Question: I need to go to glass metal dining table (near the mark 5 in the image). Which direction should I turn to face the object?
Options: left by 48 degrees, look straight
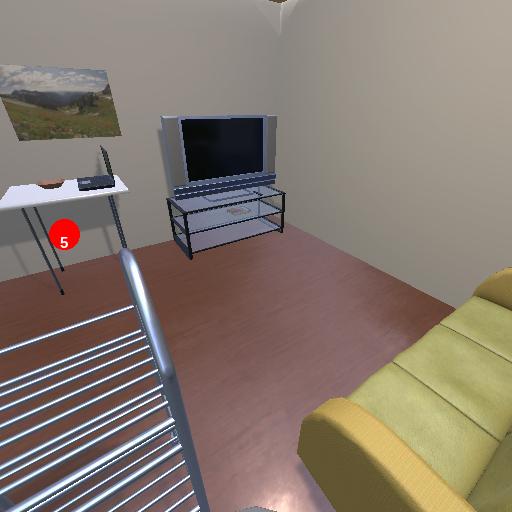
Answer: left by 48 degrees